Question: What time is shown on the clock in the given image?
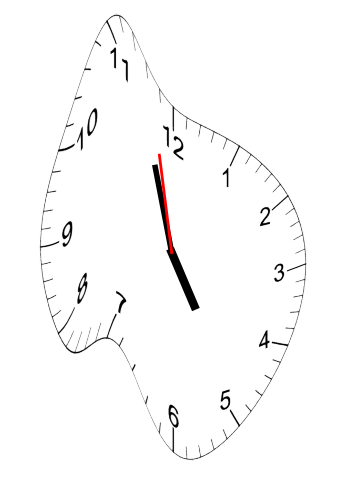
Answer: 04:56:58